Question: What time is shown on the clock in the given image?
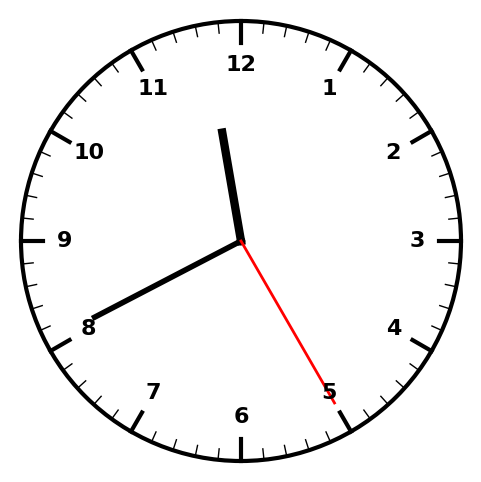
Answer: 11:40:25